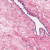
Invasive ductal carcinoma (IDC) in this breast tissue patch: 0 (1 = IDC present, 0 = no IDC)